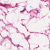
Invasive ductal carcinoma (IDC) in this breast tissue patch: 0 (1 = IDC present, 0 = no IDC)